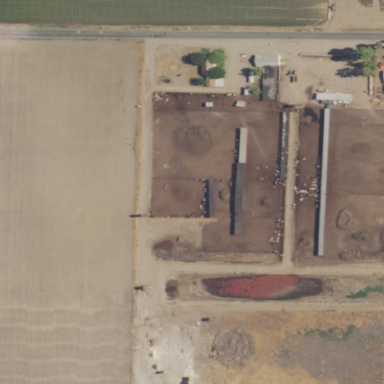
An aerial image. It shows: Farmyard area.